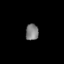
Tissue: lung
Cell type: Myeloid cells
Senescence score: 0.56
Nuclear area (px): 203
Mean DAPI intensity: 127.305